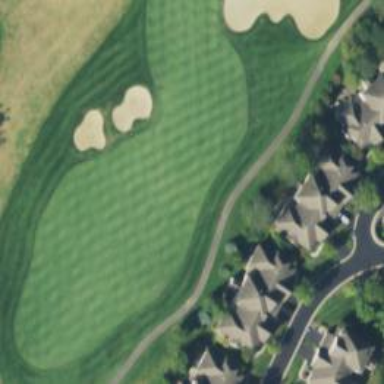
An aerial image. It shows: View of golf hole.